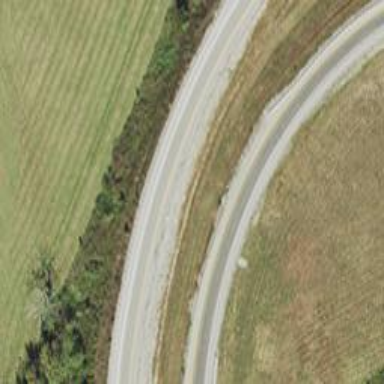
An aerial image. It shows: Asphalt motorway link.